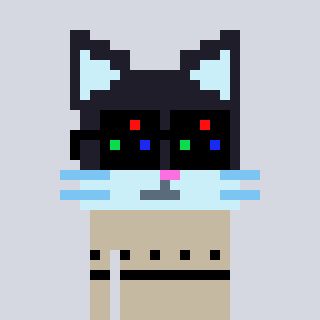
a pixel art character with square black sunglasses, a cat-shaped head and a bege-colored body on a cool background